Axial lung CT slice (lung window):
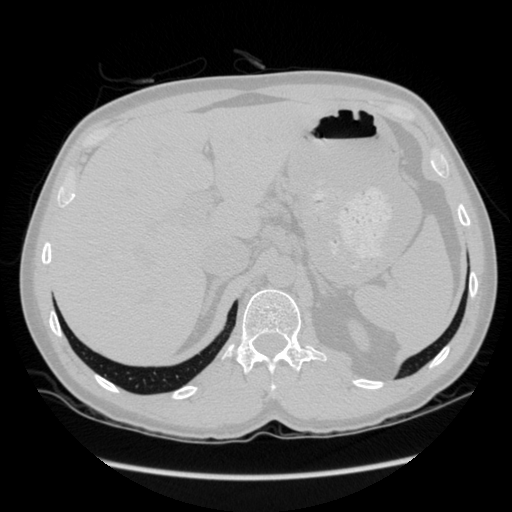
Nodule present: no